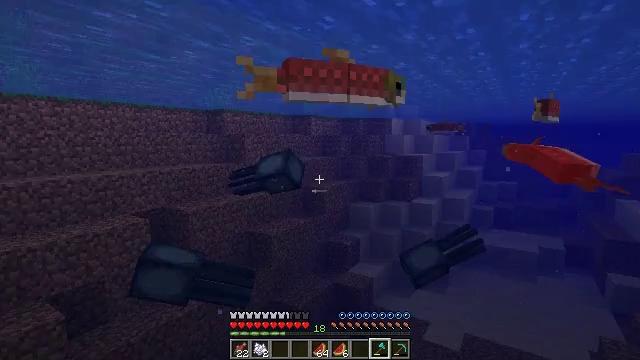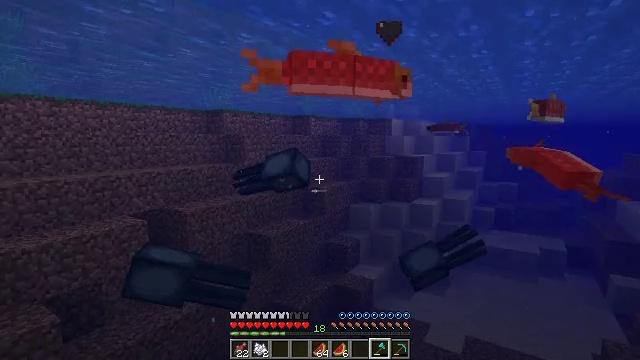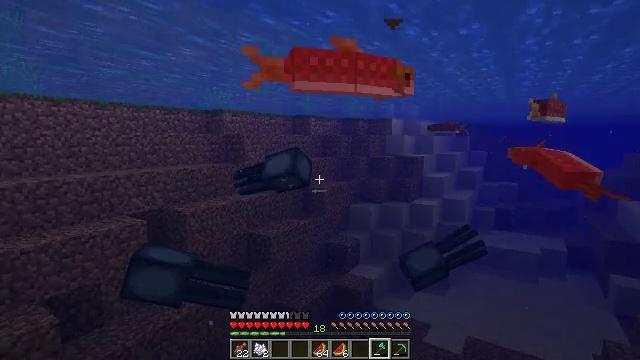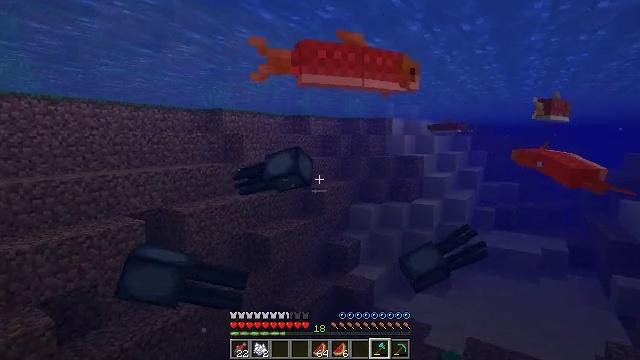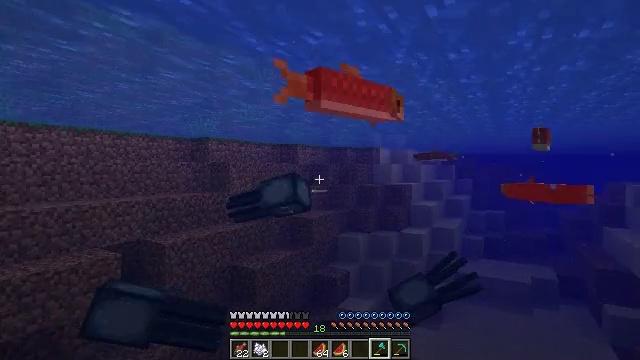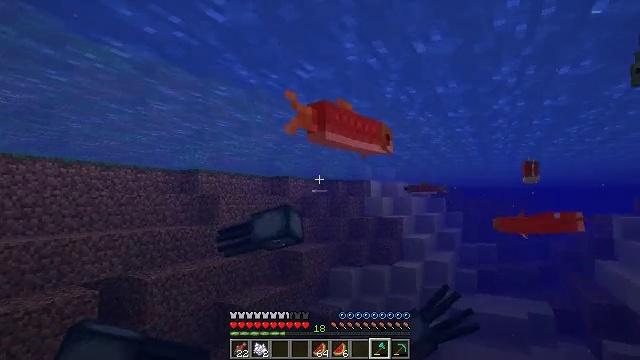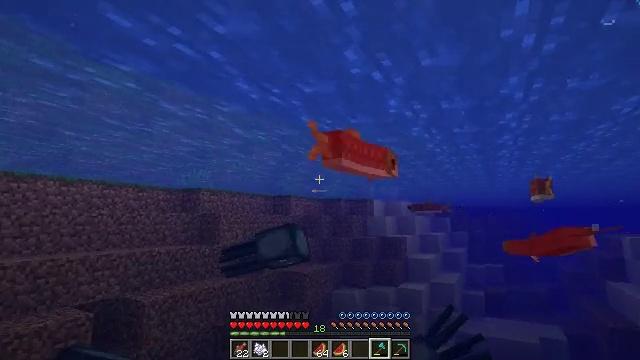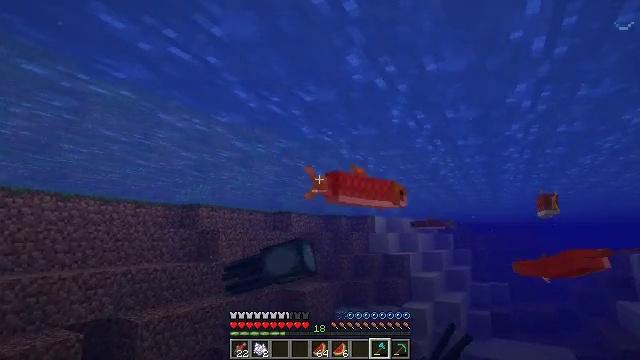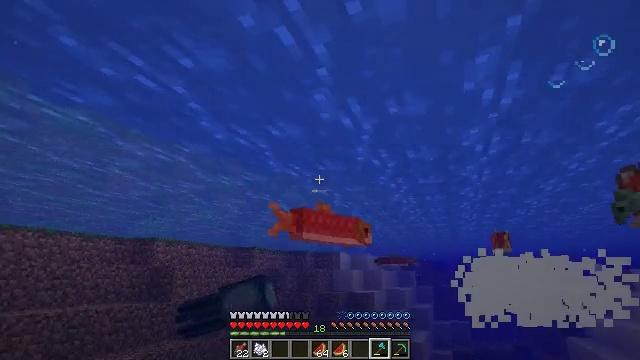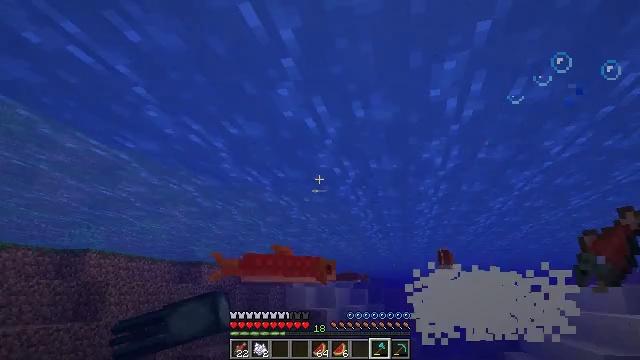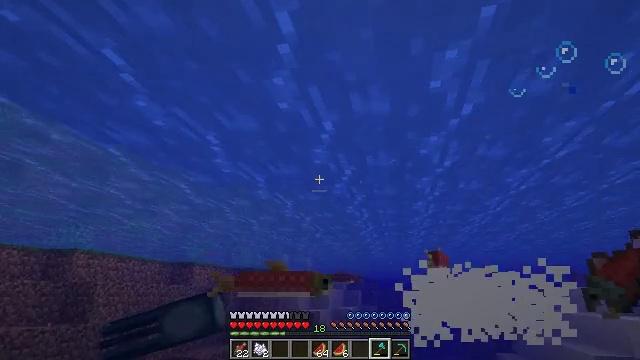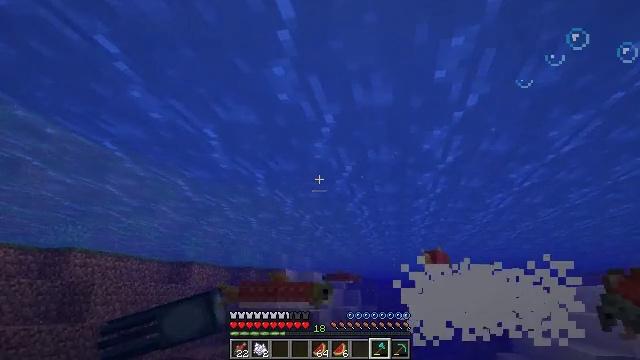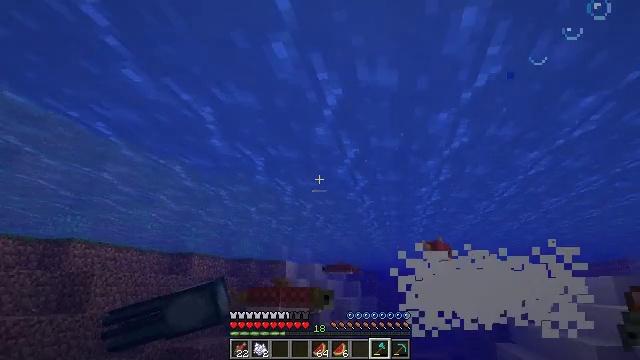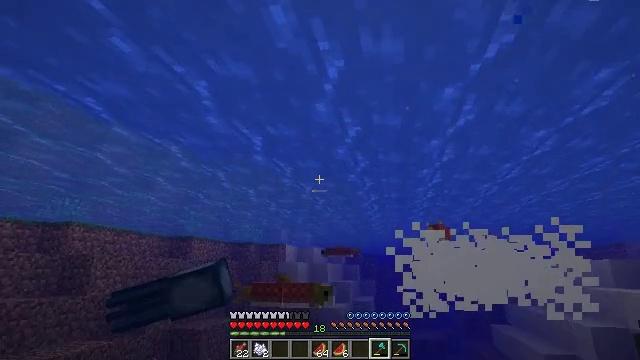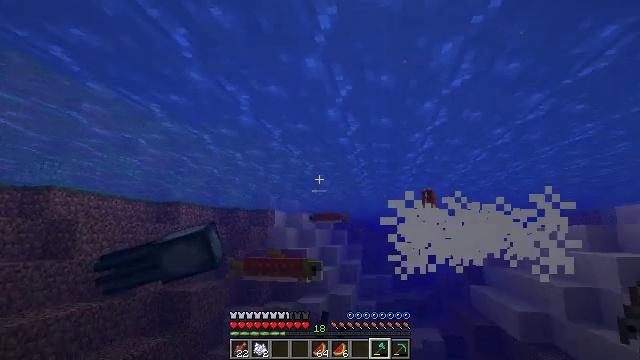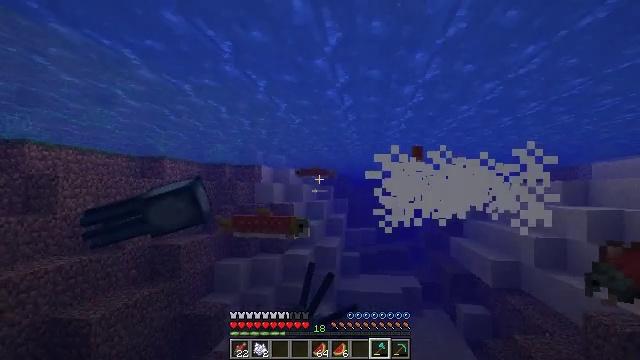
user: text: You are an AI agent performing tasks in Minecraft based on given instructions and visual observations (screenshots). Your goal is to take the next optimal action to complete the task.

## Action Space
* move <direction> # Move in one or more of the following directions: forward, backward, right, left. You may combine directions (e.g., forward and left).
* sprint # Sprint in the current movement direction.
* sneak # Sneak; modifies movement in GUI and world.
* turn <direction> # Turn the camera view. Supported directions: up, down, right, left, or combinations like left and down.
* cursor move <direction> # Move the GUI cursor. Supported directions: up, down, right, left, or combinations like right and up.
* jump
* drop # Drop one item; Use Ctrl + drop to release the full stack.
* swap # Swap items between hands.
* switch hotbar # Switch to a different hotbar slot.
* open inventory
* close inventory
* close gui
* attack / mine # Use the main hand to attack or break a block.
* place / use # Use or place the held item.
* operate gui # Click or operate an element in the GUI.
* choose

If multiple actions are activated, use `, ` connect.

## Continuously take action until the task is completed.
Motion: motion action
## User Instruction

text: Fish and kill the salmon.
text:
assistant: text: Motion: move forward
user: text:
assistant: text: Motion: move forward, attack / mine
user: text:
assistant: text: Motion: move forward, attack / mine
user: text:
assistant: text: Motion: move forward, turn right and up, attack / mine
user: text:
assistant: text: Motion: move forward, turn right and up, attack / mine
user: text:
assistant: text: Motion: move forward, turn up
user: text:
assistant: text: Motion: move forward, turn up
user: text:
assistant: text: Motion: move forward, turn right and up
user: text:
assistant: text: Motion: move forward, turn right and up
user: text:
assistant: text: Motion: move forward, turn right, attack / mine
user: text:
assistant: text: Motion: move forward, attack / mine
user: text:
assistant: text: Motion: move forward, turn down, attack / mine
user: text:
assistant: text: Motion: move forward, turn down, attack / mine
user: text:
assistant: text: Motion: move forward, turn right and down
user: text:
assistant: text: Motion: move forward, turn right and down
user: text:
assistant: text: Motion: move forward, turn right and down
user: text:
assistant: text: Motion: move forward, turn down, attack / mine
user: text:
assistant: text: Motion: move forward, turn down, attack / mine
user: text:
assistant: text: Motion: move forward, attack / mine
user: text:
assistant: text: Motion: move forward, attack / mine
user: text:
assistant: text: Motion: move forward
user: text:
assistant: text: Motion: move forward
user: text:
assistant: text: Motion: move forward
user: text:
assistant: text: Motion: move forward
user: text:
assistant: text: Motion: move forward
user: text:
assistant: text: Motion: move forward
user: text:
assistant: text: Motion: move forward, sprint
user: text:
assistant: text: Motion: move forward, sprint
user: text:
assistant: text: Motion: move forward, sprint, turn left
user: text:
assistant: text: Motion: move forward, sprint